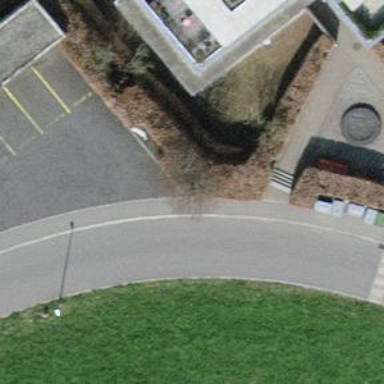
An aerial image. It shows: Hedge barrier.